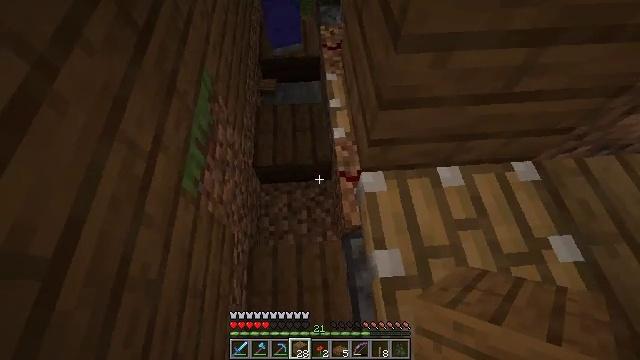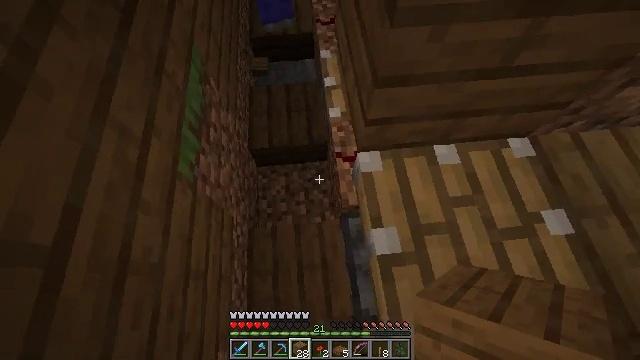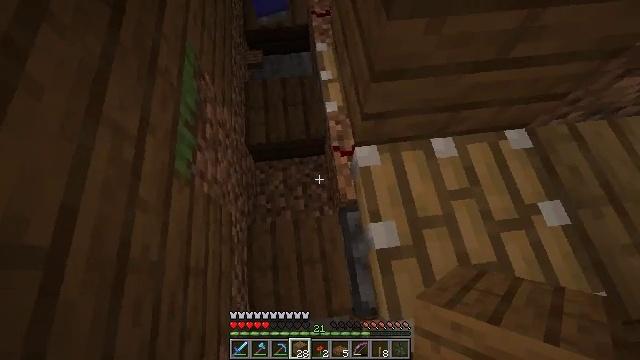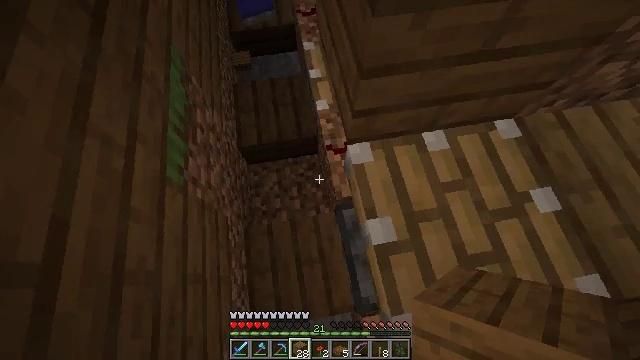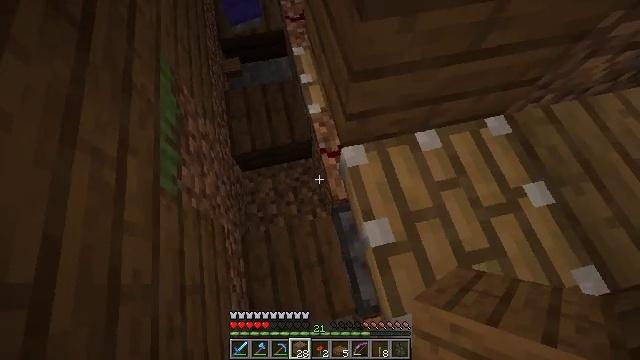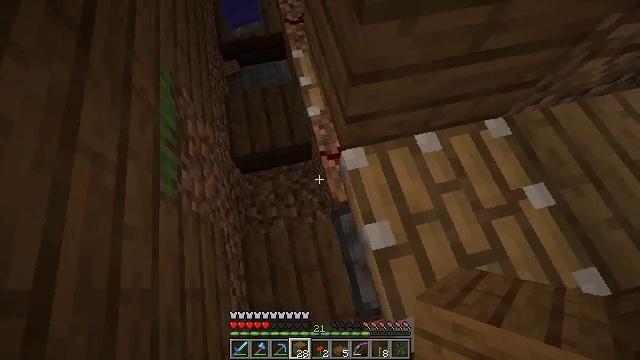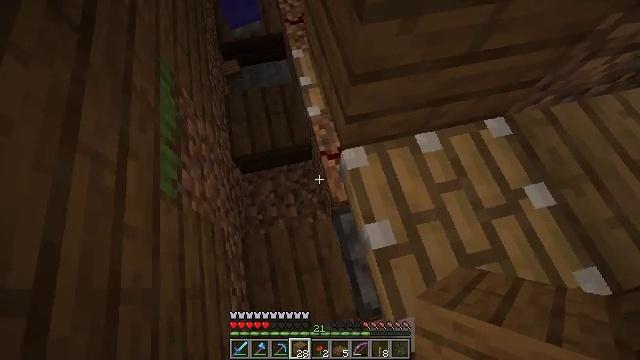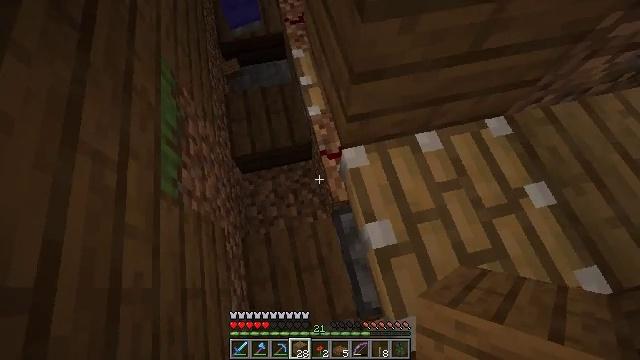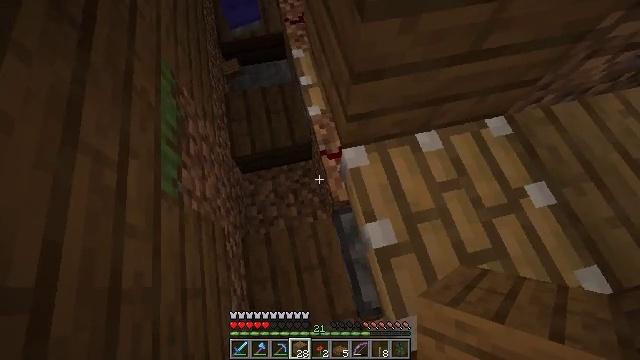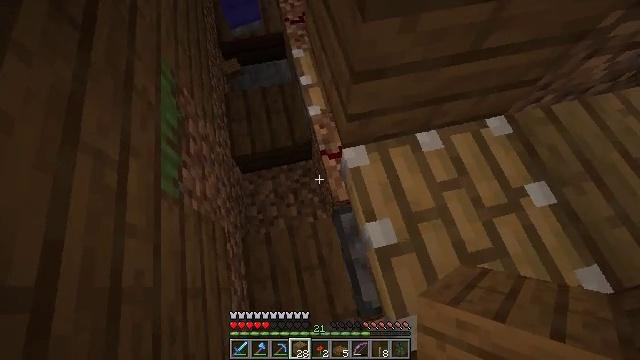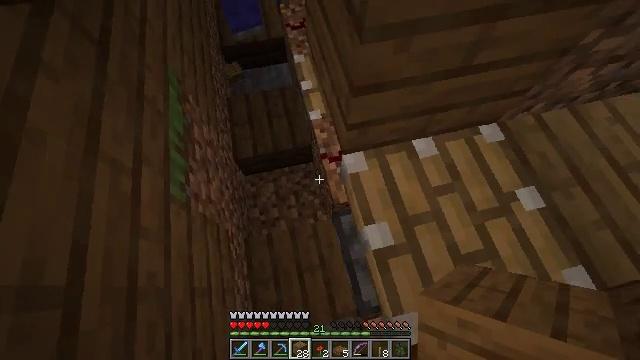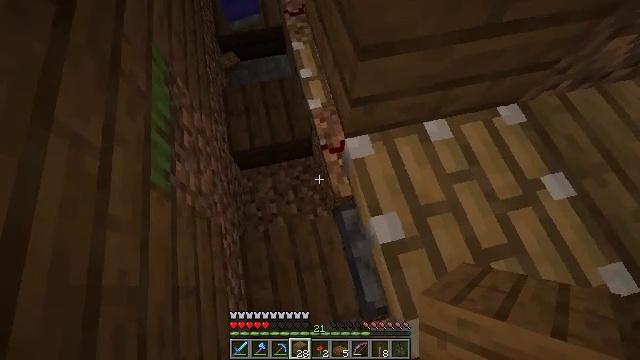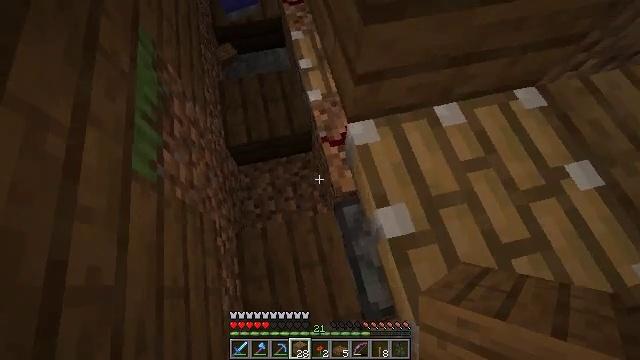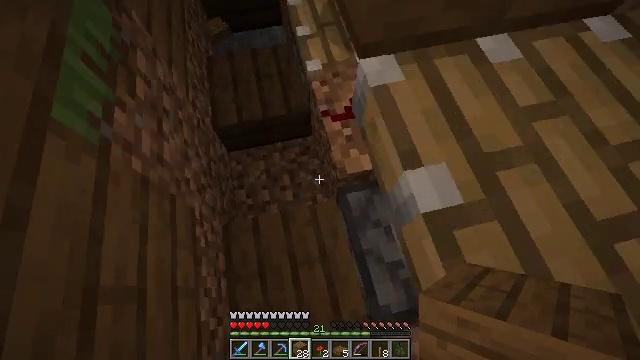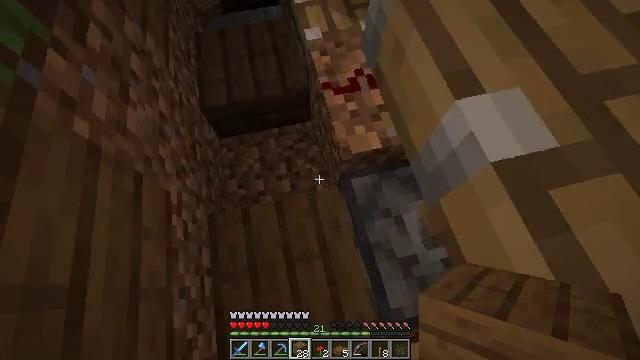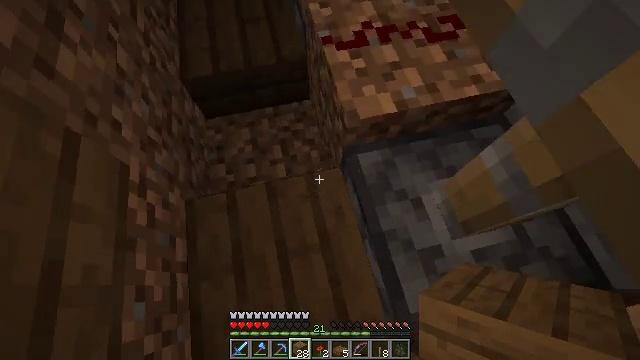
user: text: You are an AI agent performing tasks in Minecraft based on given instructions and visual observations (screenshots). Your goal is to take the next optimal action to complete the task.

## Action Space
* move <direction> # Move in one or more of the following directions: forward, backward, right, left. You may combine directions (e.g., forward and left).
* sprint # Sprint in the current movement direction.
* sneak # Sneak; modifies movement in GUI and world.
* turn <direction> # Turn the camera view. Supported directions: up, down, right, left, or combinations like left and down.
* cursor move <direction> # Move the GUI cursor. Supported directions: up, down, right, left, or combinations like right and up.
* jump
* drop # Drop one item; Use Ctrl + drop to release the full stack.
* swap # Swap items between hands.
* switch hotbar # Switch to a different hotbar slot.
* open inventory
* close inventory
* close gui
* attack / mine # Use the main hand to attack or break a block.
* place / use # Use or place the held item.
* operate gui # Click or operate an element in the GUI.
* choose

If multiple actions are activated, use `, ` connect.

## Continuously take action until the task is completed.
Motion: motion action
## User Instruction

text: Gather the spruce slab by holding left button.
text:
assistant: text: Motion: move left, sneak, turn right and down
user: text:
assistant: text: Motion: move left, sneak, turn right and down
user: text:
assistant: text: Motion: move left, sneak, turn right
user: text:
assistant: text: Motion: move left, sneak, turn right
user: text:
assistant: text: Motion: sneak
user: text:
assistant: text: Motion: sneak
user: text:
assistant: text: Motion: sneak
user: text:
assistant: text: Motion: sneak
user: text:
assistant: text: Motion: no_op
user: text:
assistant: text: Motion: sneak
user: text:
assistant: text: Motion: sneak
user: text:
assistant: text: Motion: sneak
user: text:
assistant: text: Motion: sneak
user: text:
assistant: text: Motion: sneak
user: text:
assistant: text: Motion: sneak
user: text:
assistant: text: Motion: no_op
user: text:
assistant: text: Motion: no_op
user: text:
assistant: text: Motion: no_op
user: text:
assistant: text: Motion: turn up
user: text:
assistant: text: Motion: turn right and up
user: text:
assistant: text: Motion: turn left and up
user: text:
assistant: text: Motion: turn left and up
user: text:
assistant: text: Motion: no_op
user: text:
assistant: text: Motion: no_op
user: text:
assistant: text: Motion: no_op
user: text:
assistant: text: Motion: no_op
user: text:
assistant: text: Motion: no_op
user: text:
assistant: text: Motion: no_op
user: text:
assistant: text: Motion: no_op
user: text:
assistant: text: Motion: no_op